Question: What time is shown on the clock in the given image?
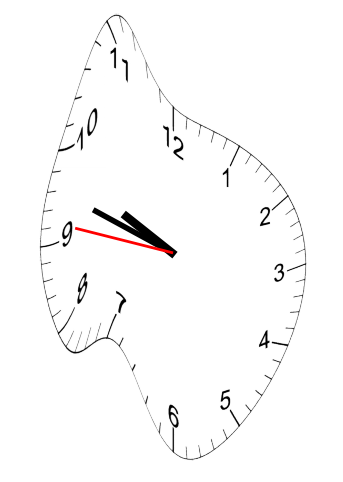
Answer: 09:47:46